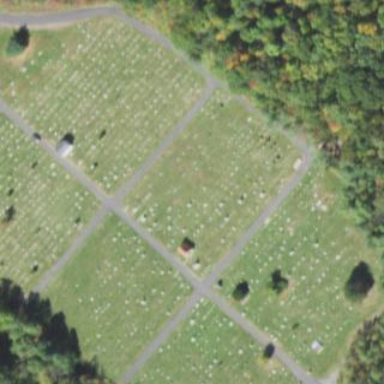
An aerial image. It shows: Cemetery.